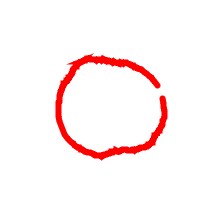
Shape: circle